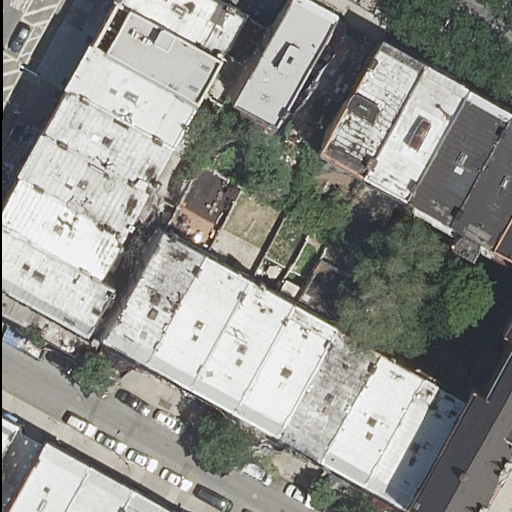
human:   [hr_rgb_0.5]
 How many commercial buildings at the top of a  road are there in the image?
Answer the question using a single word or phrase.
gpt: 0

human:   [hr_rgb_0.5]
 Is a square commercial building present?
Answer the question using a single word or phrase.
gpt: no

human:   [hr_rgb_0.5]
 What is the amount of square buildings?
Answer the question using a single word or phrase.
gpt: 0

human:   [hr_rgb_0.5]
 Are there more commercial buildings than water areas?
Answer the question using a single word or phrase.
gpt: no

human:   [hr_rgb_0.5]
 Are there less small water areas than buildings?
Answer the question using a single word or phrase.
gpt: yes

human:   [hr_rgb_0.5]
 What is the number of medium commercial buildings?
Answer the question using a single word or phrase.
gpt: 0

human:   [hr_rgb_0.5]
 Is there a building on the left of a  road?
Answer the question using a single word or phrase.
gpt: yes

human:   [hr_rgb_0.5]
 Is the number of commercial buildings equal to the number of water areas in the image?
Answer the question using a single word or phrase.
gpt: yes

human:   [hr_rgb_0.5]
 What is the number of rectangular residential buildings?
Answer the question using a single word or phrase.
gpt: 24

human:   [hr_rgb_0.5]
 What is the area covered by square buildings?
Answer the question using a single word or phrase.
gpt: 0m2

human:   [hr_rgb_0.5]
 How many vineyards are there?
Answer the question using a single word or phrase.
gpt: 0

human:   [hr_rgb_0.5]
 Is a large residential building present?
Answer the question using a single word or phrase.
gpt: yes

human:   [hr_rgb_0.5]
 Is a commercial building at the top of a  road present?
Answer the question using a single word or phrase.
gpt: no

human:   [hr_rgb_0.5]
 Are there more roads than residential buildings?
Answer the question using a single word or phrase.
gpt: no

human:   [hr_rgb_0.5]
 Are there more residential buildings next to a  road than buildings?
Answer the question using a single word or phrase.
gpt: no

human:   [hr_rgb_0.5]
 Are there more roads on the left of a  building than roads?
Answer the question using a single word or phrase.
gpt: no

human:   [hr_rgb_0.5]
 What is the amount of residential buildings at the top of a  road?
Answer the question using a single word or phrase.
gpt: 17

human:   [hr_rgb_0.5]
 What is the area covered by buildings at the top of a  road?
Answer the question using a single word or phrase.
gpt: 3619m2

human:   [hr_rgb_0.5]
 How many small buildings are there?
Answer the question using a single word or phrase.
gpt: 6

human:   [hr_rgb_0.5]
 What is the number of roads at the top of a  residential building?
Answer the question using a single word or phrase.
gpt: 8

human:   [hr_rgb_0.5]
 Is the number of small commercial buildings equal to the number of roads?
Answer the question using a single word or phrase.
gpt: no

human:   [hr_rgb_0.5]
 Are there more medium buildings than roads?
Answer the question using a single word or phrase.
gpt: yes

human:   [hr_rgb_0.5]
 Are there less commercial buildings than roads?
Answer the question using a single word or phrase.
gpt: yes

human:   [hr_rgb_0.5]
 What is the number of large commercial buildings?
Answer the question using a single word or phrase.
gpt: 0

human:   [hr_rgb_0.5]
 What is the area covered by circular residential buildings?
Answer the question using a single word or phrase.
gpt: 0m2

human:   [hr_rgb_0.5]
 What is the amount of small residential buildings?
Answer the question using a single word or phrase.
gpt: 6

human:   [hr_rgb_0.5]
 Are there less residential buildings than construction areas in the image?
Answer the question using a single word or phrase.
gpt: no

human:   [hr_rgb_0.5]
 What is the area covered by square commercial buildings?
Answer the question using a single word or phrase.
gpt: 0m2

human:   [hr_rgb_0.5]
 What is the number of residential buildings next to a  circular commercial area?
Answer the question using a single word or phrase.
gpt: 0

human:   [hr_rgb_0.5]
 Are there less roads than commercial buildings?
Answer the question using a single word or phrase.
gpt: no

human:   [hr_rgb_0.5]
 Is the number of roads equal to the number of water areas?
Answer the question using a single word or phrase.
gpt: no

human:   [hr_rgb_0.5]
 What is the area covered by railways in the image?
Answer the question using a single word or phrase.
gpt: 0m2

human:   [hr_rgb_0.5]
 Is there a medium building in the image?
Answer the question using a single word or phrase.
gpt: yes

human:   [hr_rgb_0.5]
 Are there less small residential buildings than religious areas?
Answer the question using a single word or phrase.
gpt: no

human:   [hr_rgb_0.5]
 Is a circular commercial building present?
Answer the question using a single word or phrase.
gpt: no

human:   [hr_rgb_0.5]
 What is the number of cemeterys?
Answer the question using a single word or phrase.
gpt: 0